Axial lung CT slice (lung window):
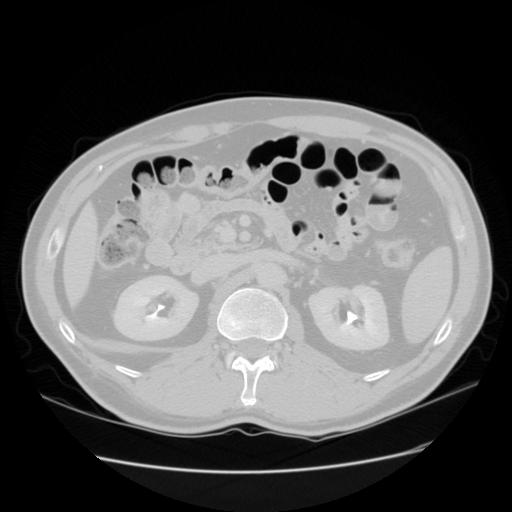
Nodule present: no